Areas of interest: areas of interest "Gather Home Garden"
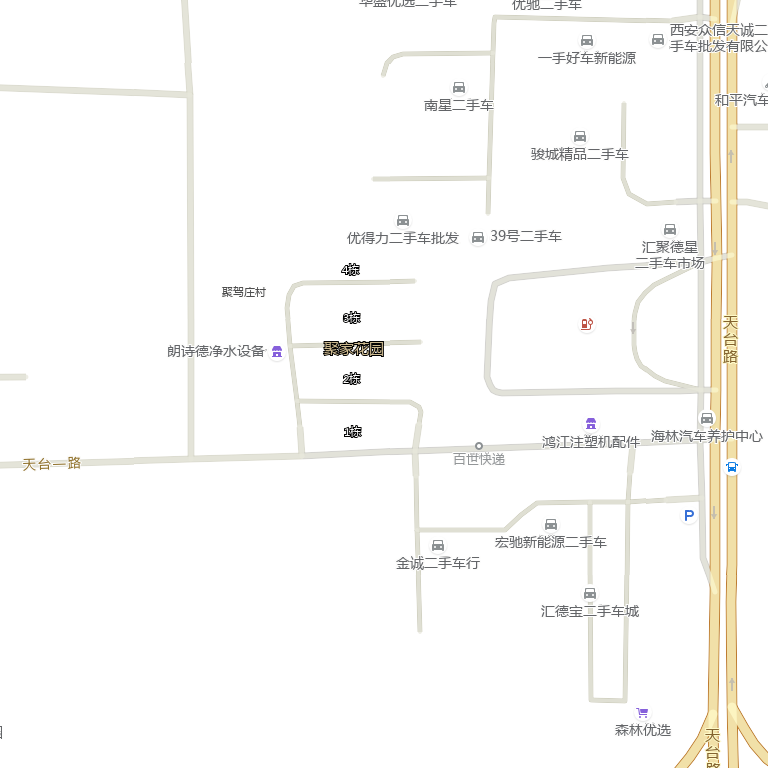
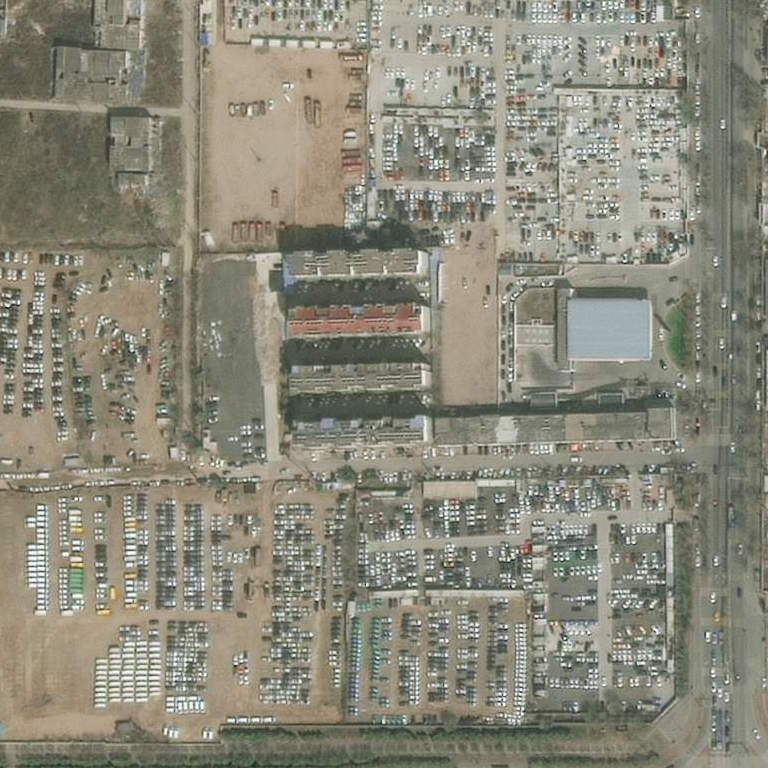